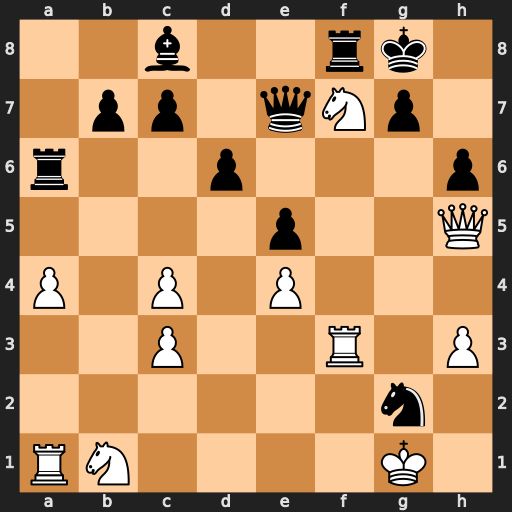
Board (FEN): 2b2rk1/1pp1qNp1/r2p3p/4p2Q/P1P1P3/2P2R1P/6n1/RN4K1
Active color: w
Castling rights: -
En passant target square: -
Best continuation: Nxh6+ gxh6 Rg3+